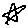
Label: star